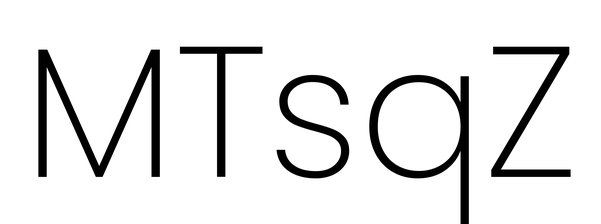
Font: Poppins-ExtraLight